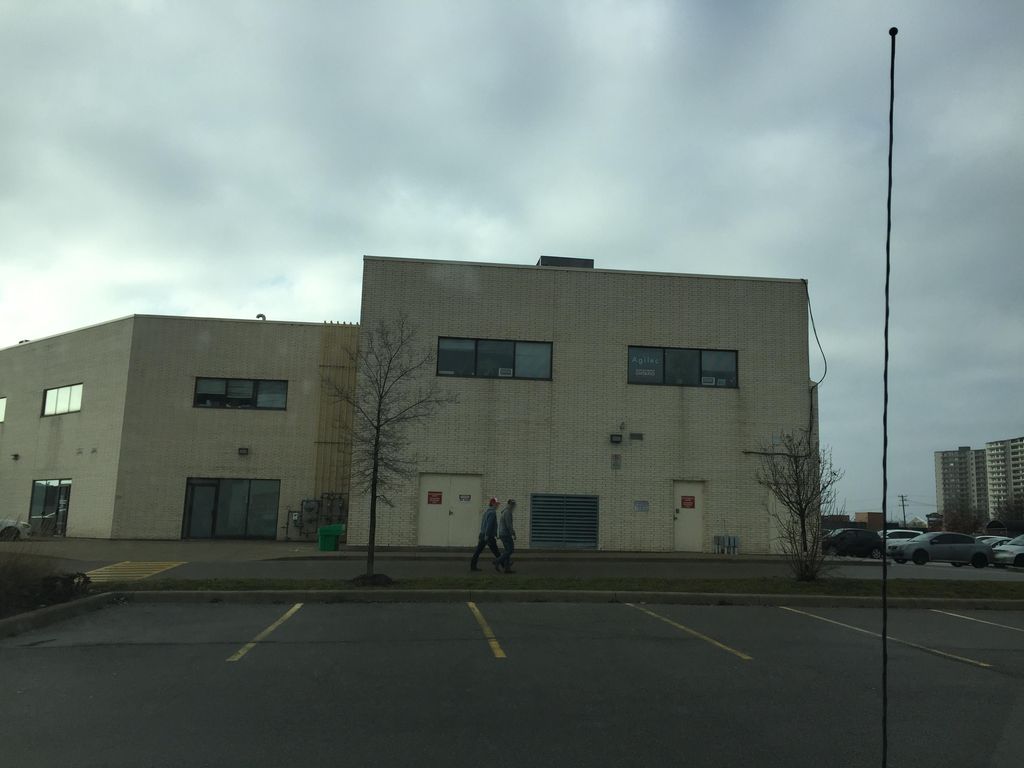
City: kitchener-waterloo